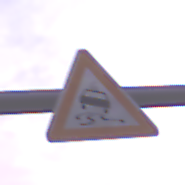
Verkehrszeichen: SchleuderOderRutschgefahr
Umgebung: Outdoor, Nature
Tageszeit: SunriseSunset
Wetter: PartlyCloudy
Licht: Natural
Jahreszeit: NotSpecified
Kontrast: LowContrast